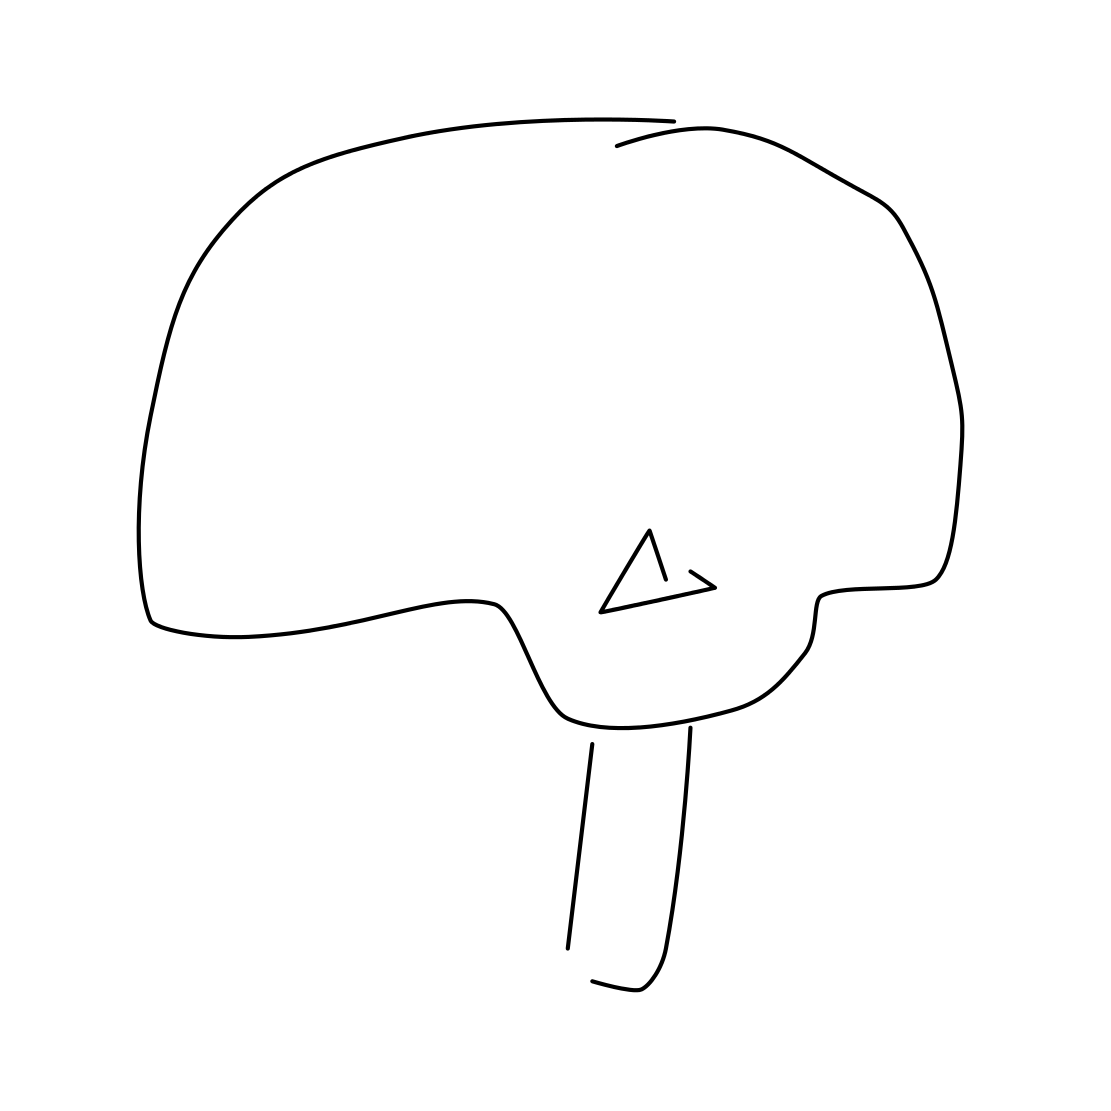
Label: helmet